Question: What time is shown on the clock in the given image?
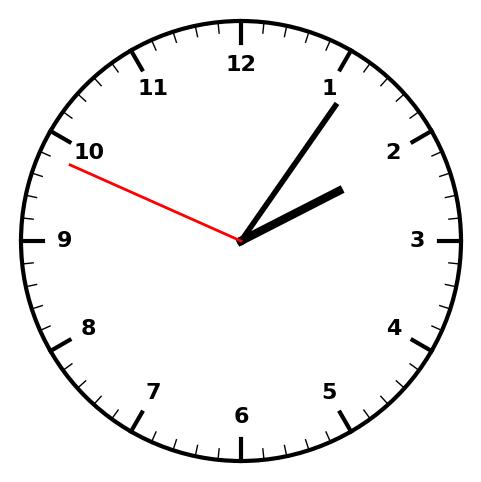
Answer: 02:05:49